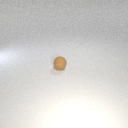
small brown rubber sphere